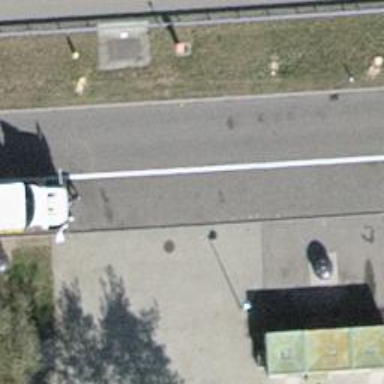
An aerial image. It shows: Rest area on the road.